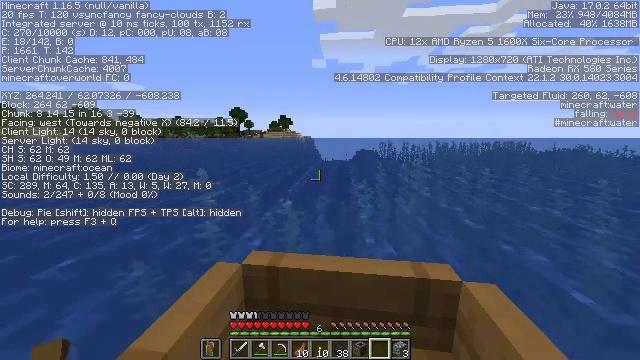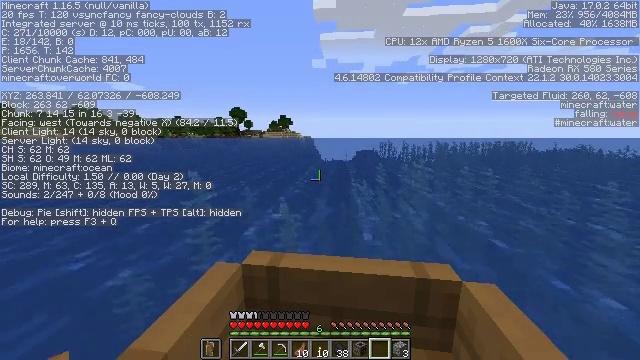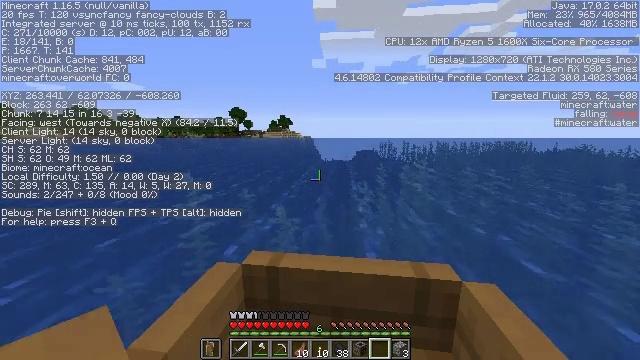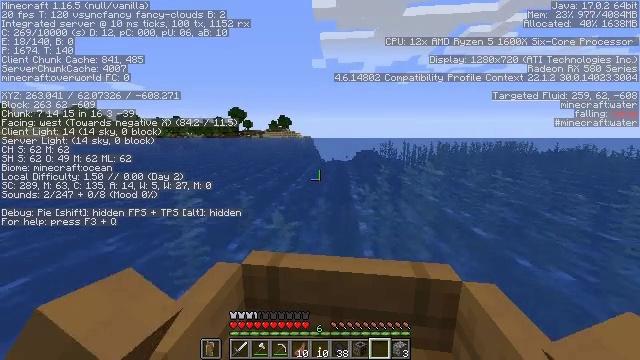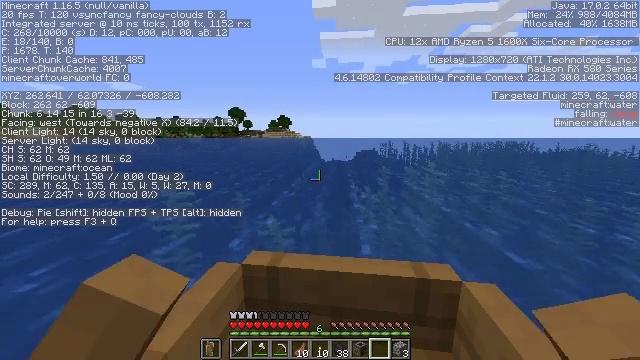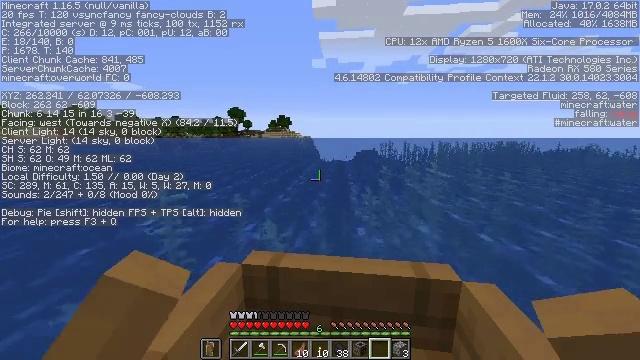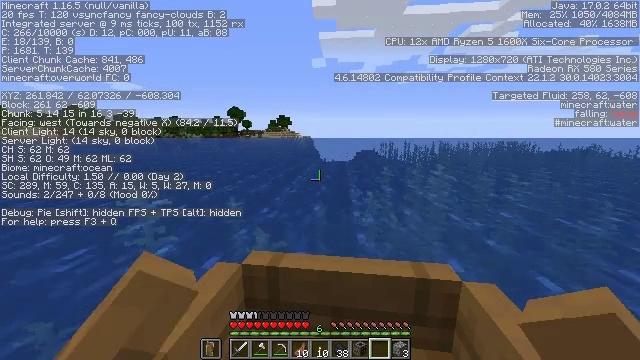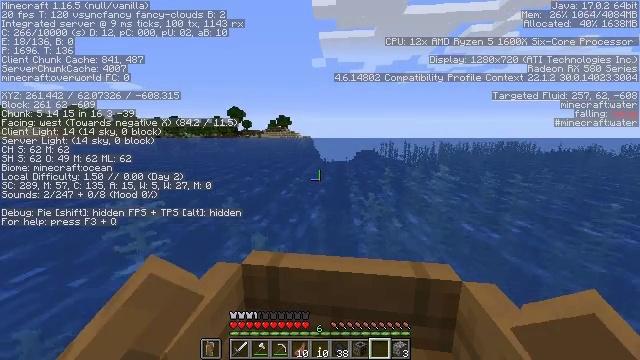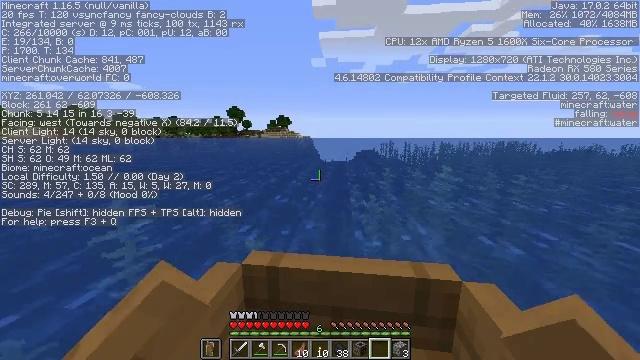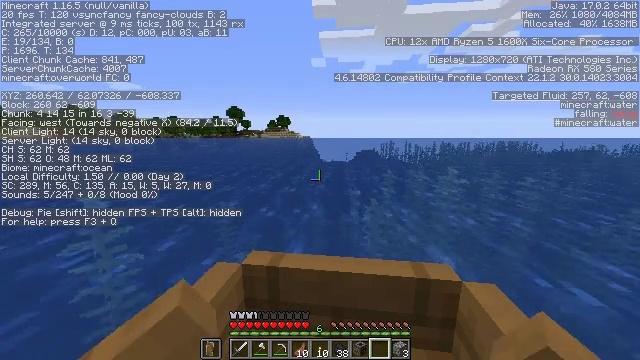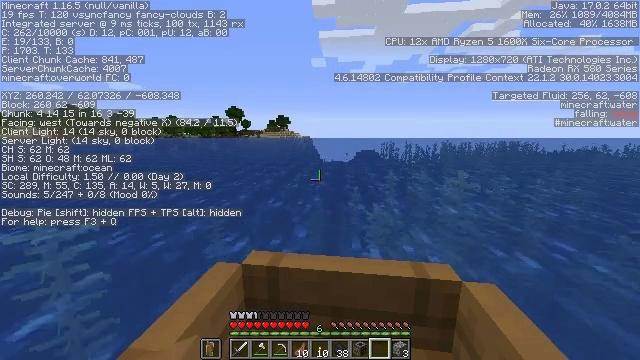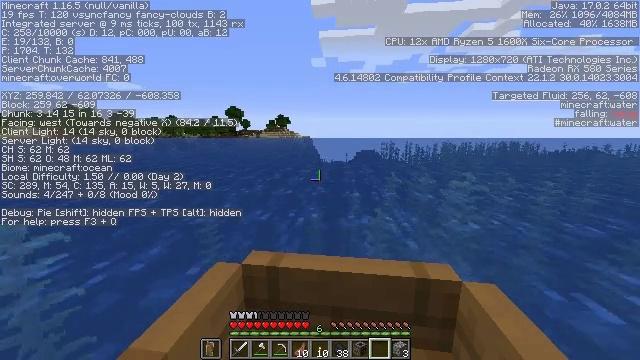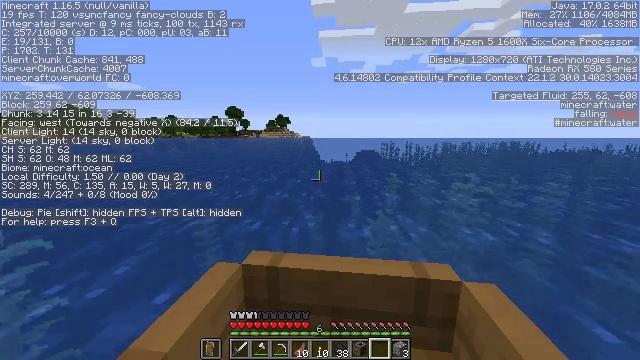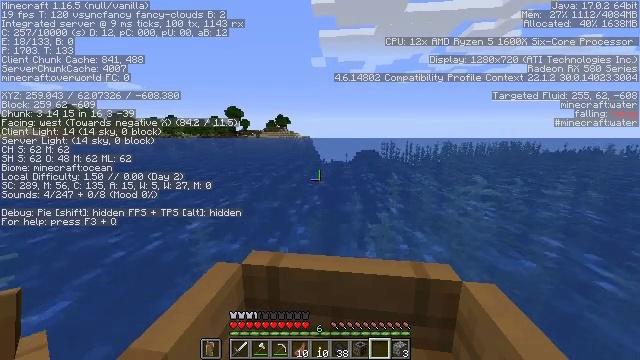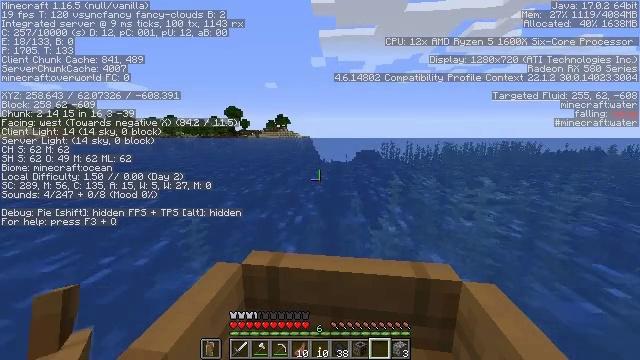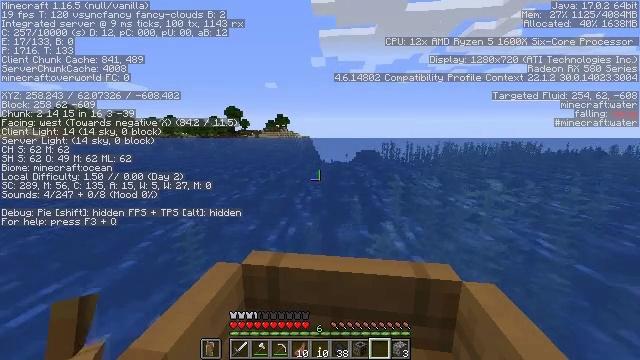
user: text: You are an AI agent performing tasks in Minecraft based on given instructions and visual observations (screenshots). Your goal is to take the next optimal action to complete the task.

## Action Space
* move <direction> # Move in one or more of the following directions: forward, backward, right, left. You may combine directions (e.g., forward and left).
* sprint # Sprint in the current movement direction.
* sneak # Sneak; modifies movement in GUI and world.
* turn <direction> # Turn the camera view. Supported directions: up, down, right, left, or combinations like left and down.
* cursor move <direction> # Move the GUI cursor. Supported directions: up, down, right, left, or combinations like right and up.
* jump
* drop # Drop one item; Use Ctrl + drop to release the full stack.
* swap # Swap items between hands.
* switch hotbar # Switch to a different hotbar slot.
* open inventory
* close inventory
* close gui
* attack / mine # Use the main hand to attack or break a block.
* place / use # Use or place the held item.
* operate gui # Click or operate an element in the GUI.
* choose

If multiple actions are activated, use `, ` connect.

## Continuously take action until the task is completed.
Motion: motion action
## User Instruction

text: Gather sugar cane for crafting.
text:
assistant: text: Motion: move forward
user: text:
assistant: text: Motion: move forward
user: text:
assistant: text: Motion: move forward
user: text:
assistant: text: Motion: move forward
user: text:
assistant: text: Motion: move forward
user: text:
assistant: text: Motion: move forward
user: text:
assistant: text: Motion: move forward
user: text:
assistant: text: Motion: move forward
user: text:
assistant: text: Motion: move forward
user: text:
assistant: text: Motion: move forward
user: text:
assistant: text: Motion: move forward
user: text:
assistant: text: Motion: move forward
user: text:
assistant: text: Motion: move forward
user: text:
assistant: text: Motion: move forward
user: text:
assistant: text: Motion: move forward
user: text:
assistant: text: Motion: move forward
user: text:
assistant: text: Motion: move forward
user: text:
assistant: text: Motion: move forward
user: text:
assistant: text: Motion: move forward
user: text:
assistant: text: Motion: move forward
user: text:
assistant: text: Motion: move forward
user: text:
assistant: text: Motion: move forward
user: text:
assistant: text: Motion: move forward
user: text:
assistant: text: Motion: move forward
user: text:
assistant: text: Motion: move forward
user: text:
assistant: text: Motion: move forward
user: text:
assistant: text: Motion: move forward
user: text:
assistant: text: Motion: move forward
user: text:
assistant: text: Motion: move forward
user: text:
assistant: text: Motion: move forward